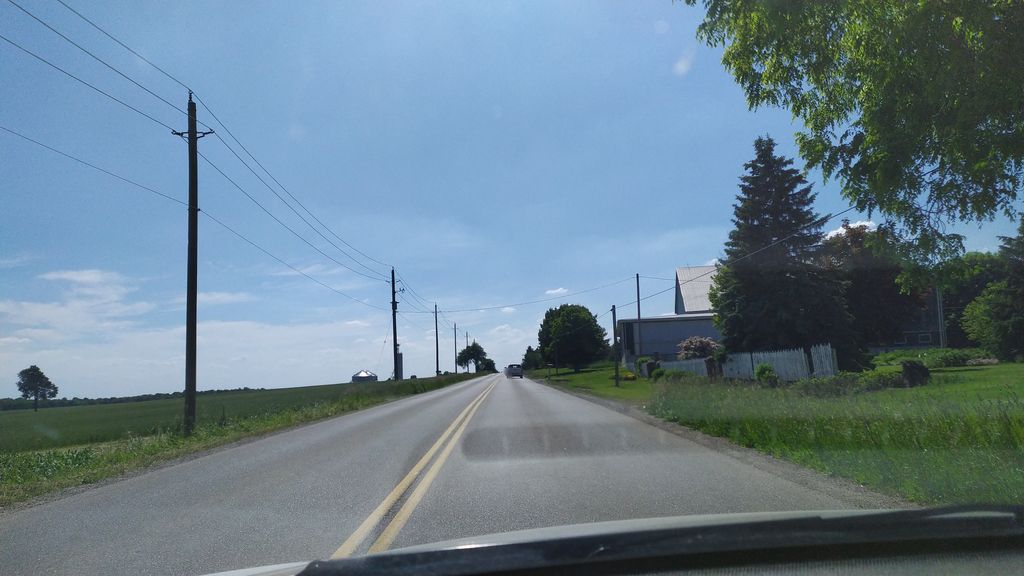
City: kitchener-waterloo